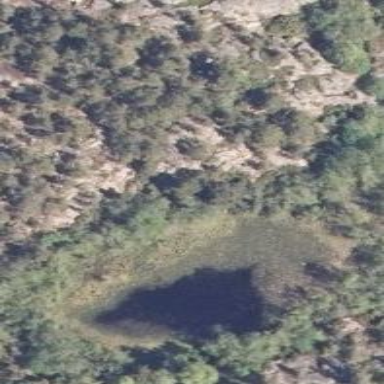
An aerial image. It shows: Pond surrounded by natural water.